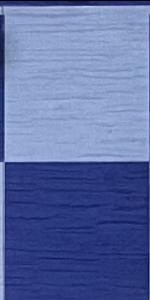
Label: Empty